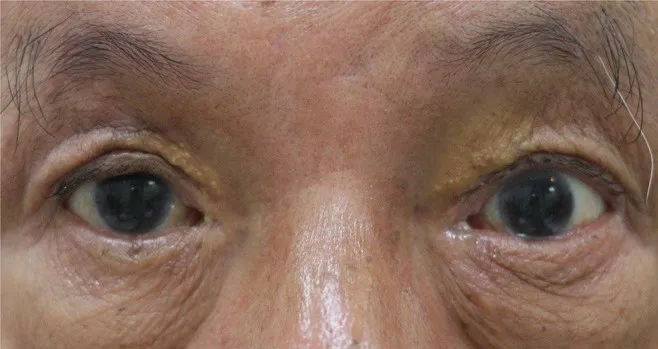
The blepharoptosis recovered with margin reflex distance 1 (MRD1) measured 2.5 mm 3 months after the injection.
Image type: medical_photograph (other_medical_photograph)